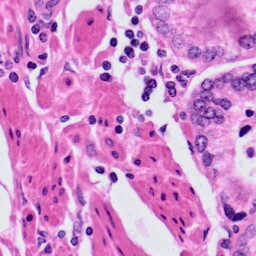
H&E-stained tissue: Prostate